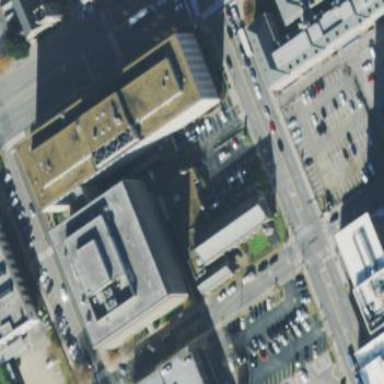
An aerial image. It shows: Building serving as place of worship.